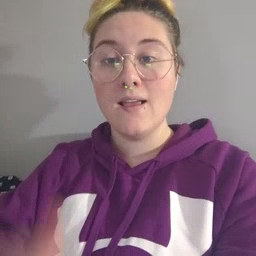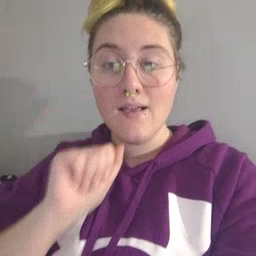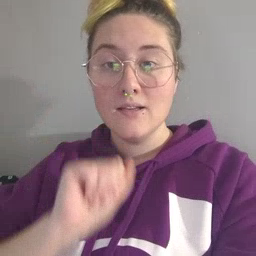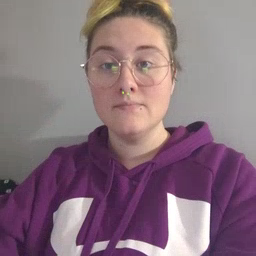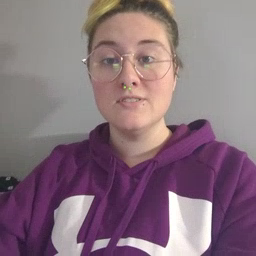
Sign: aunt